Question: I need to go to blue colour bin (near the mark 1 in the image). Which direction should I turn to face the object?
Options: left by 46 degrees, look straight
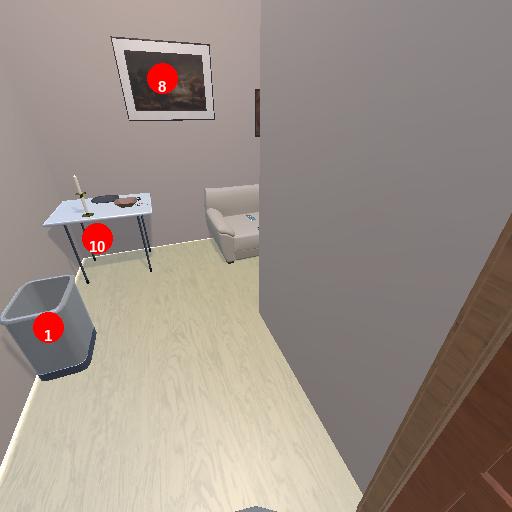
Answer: left by 46 degrees